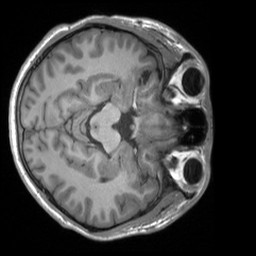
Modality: T1w
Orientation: axial
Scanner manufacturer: siemens
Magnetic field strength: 3 T
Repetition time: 2 s
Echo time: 0.0023 s